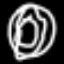
Label: donut